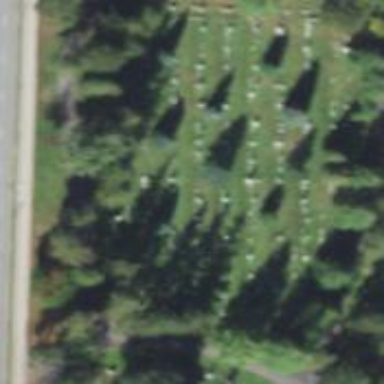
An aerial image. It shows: Historic memorial located in graveyard.